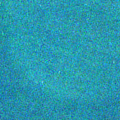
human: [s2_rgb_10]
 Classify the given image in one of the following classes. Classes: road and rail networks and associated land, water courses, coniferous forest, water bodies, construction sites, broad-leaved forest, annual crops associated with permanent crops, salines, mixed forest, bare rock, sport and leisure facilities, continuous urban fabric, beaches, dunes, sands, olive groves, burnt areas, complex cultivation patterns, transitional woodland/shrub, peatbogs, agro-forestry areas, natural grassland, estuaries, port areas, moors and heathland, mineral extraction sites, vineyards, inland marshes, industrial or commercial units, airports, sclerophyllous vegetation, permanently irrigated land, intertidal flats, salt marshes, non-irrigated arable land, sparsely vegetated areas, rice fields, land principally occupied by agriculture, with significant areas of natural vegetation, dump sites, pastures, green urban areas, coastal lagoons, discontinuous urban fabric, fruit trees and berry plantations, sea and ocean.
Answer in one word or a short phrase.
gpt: sea and ocean